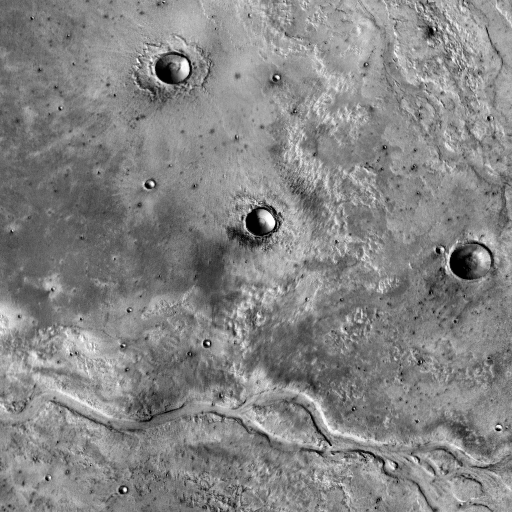
Crater classes present: Background, Other